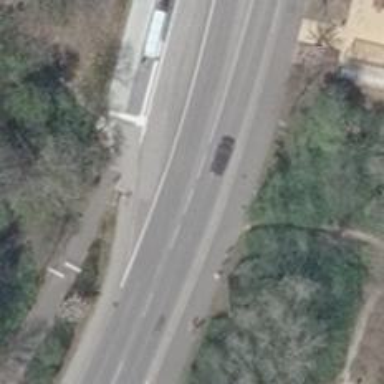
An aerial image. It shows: Primary highway with asphalt surface. The road has sidewalks on both sides and dedicated cycle track with asphalt surface on both sides as well.